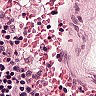
Metastatic tissue present: no